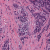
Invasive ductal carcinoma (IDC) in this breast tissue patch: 1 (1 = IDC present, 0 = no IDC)